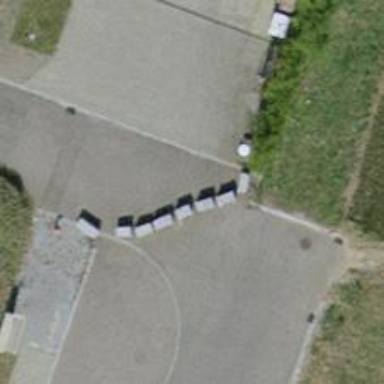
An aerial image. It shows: Bollard barrier.